Aerial crown-view tile of a tropical tree (Barro Colorado Island, Panama), acquired 20241014:
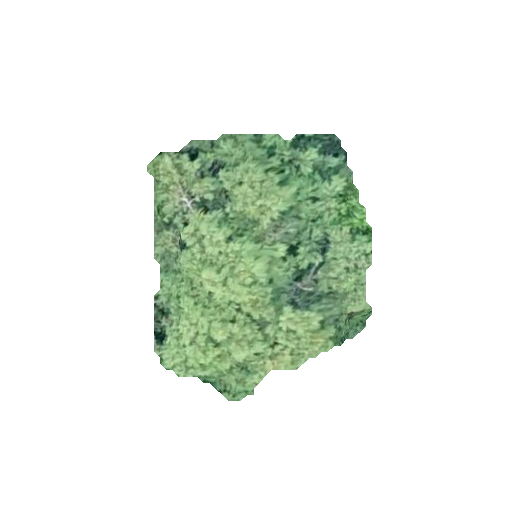
Species: Apeiba membranacea
GBIF accepted scientific name: Apeiba membranacea
Crown area: 73.515 m²